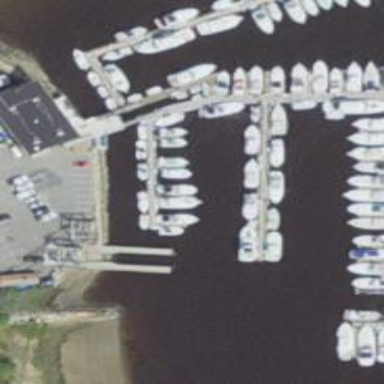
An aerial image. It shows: Pier with mooring facilities.